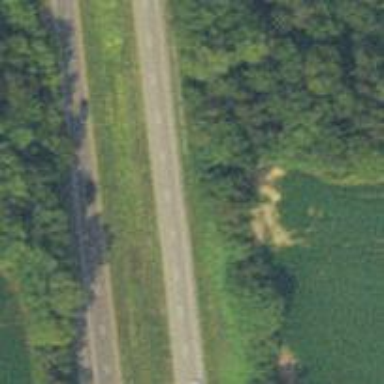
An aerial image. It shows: This image shows trunk highway that functions as expressway.